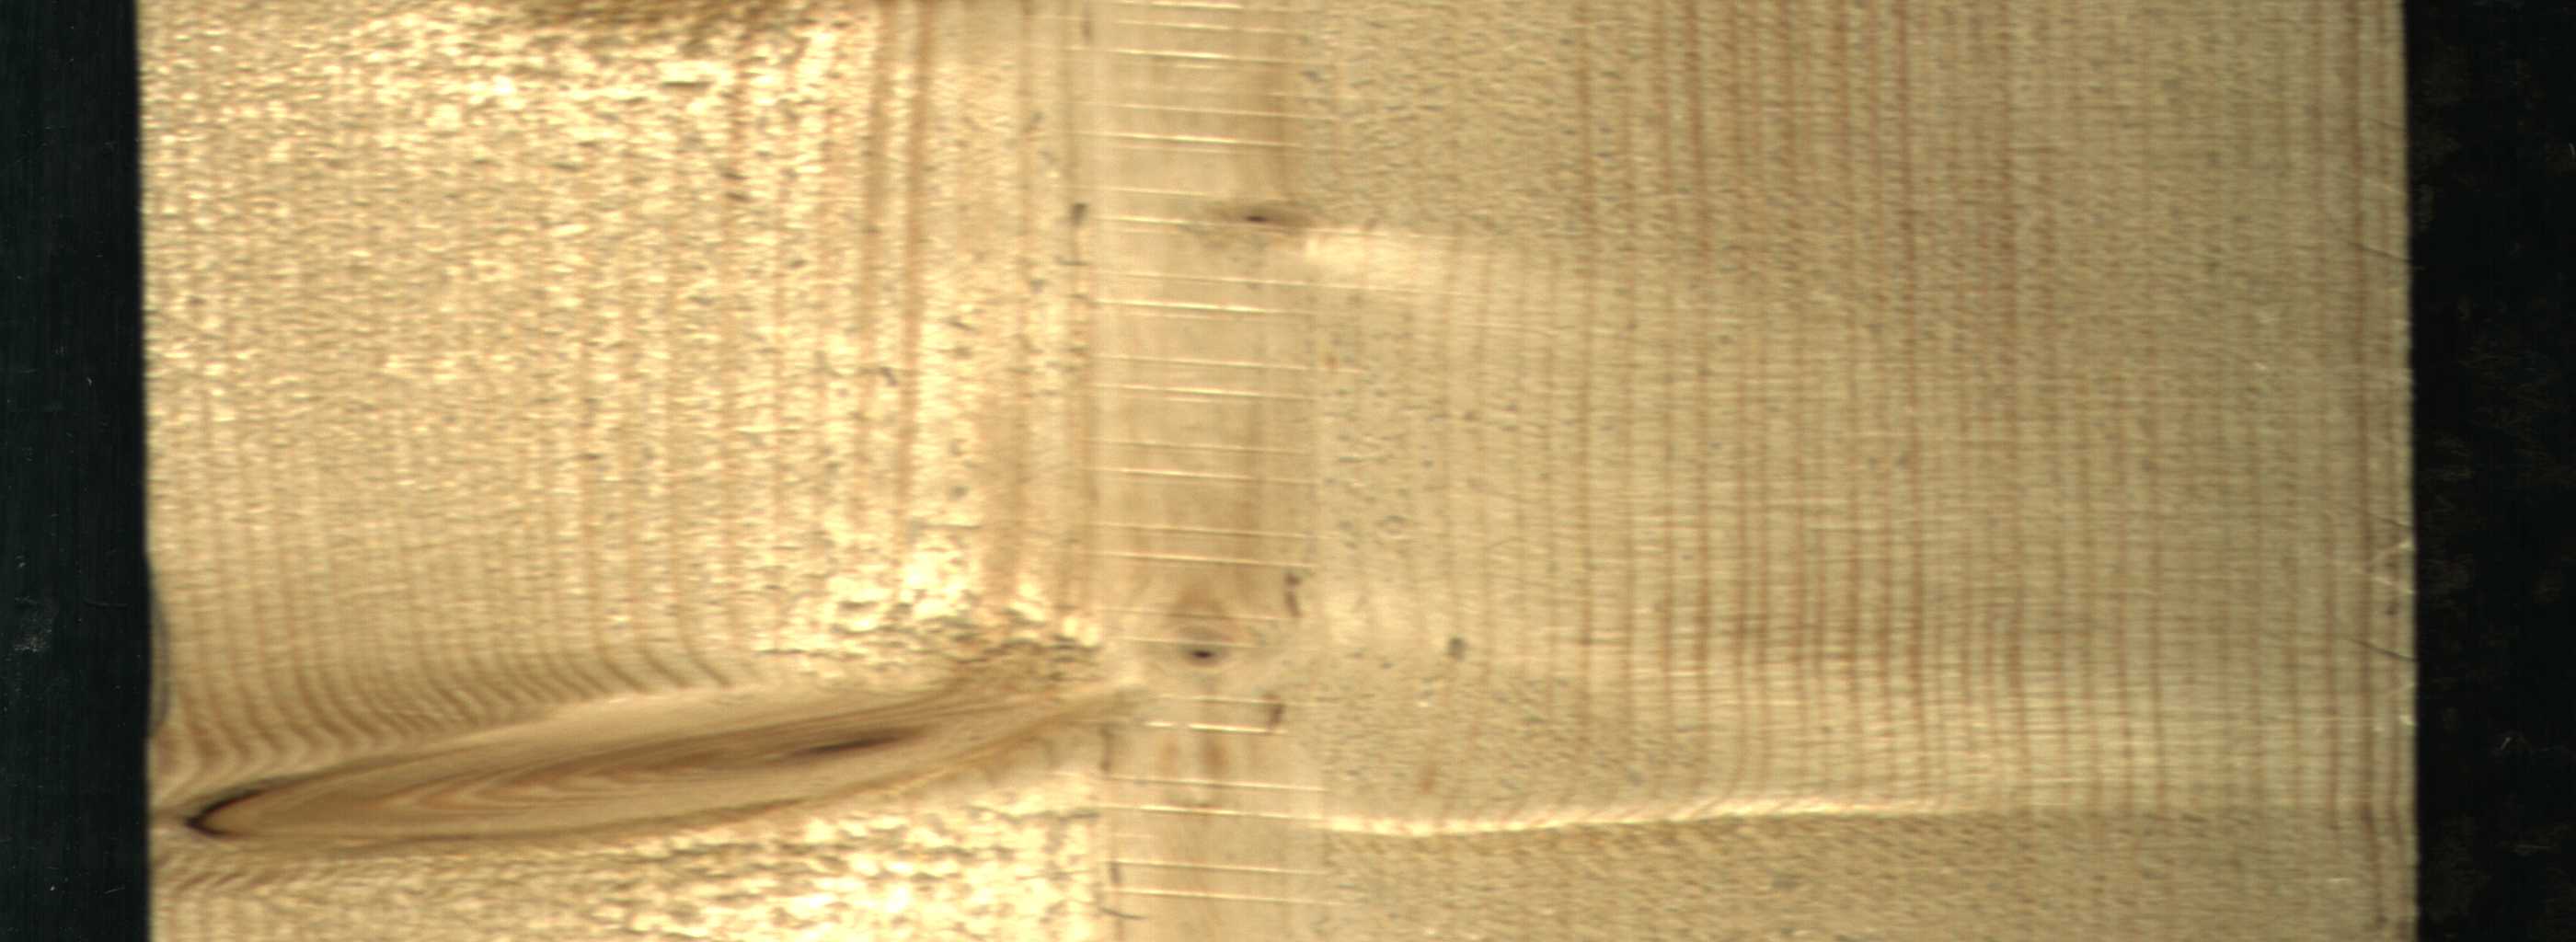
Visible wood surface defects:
Dead_Knot
Live_Knot
Live_Knot